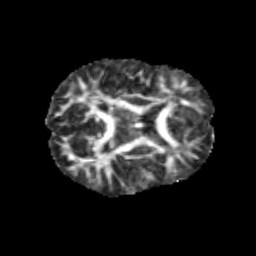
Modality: FA
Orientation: axial
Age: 10
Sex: male
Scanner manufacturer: siemens
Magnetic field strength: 3 T
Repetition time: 3.8 s
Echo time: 0.07 s